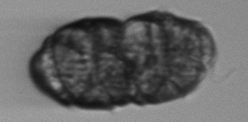
Label: Margalefidinium